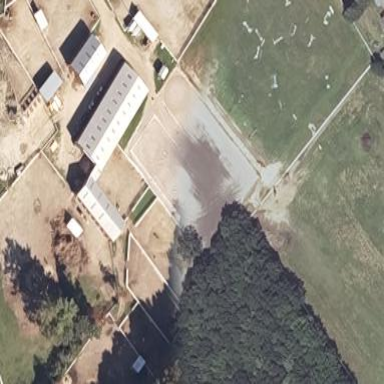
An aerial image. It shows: Farmyard with paddock for animal keeping.